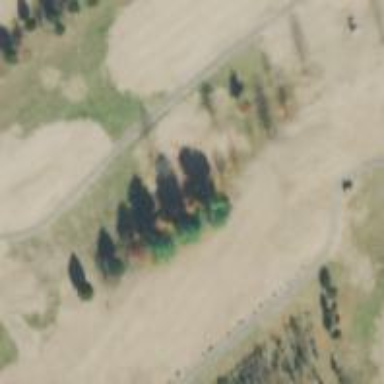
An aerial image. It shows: Grassy area designated as golf fairway.